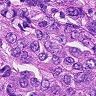
Metastatic tissue present: yes